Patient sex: F
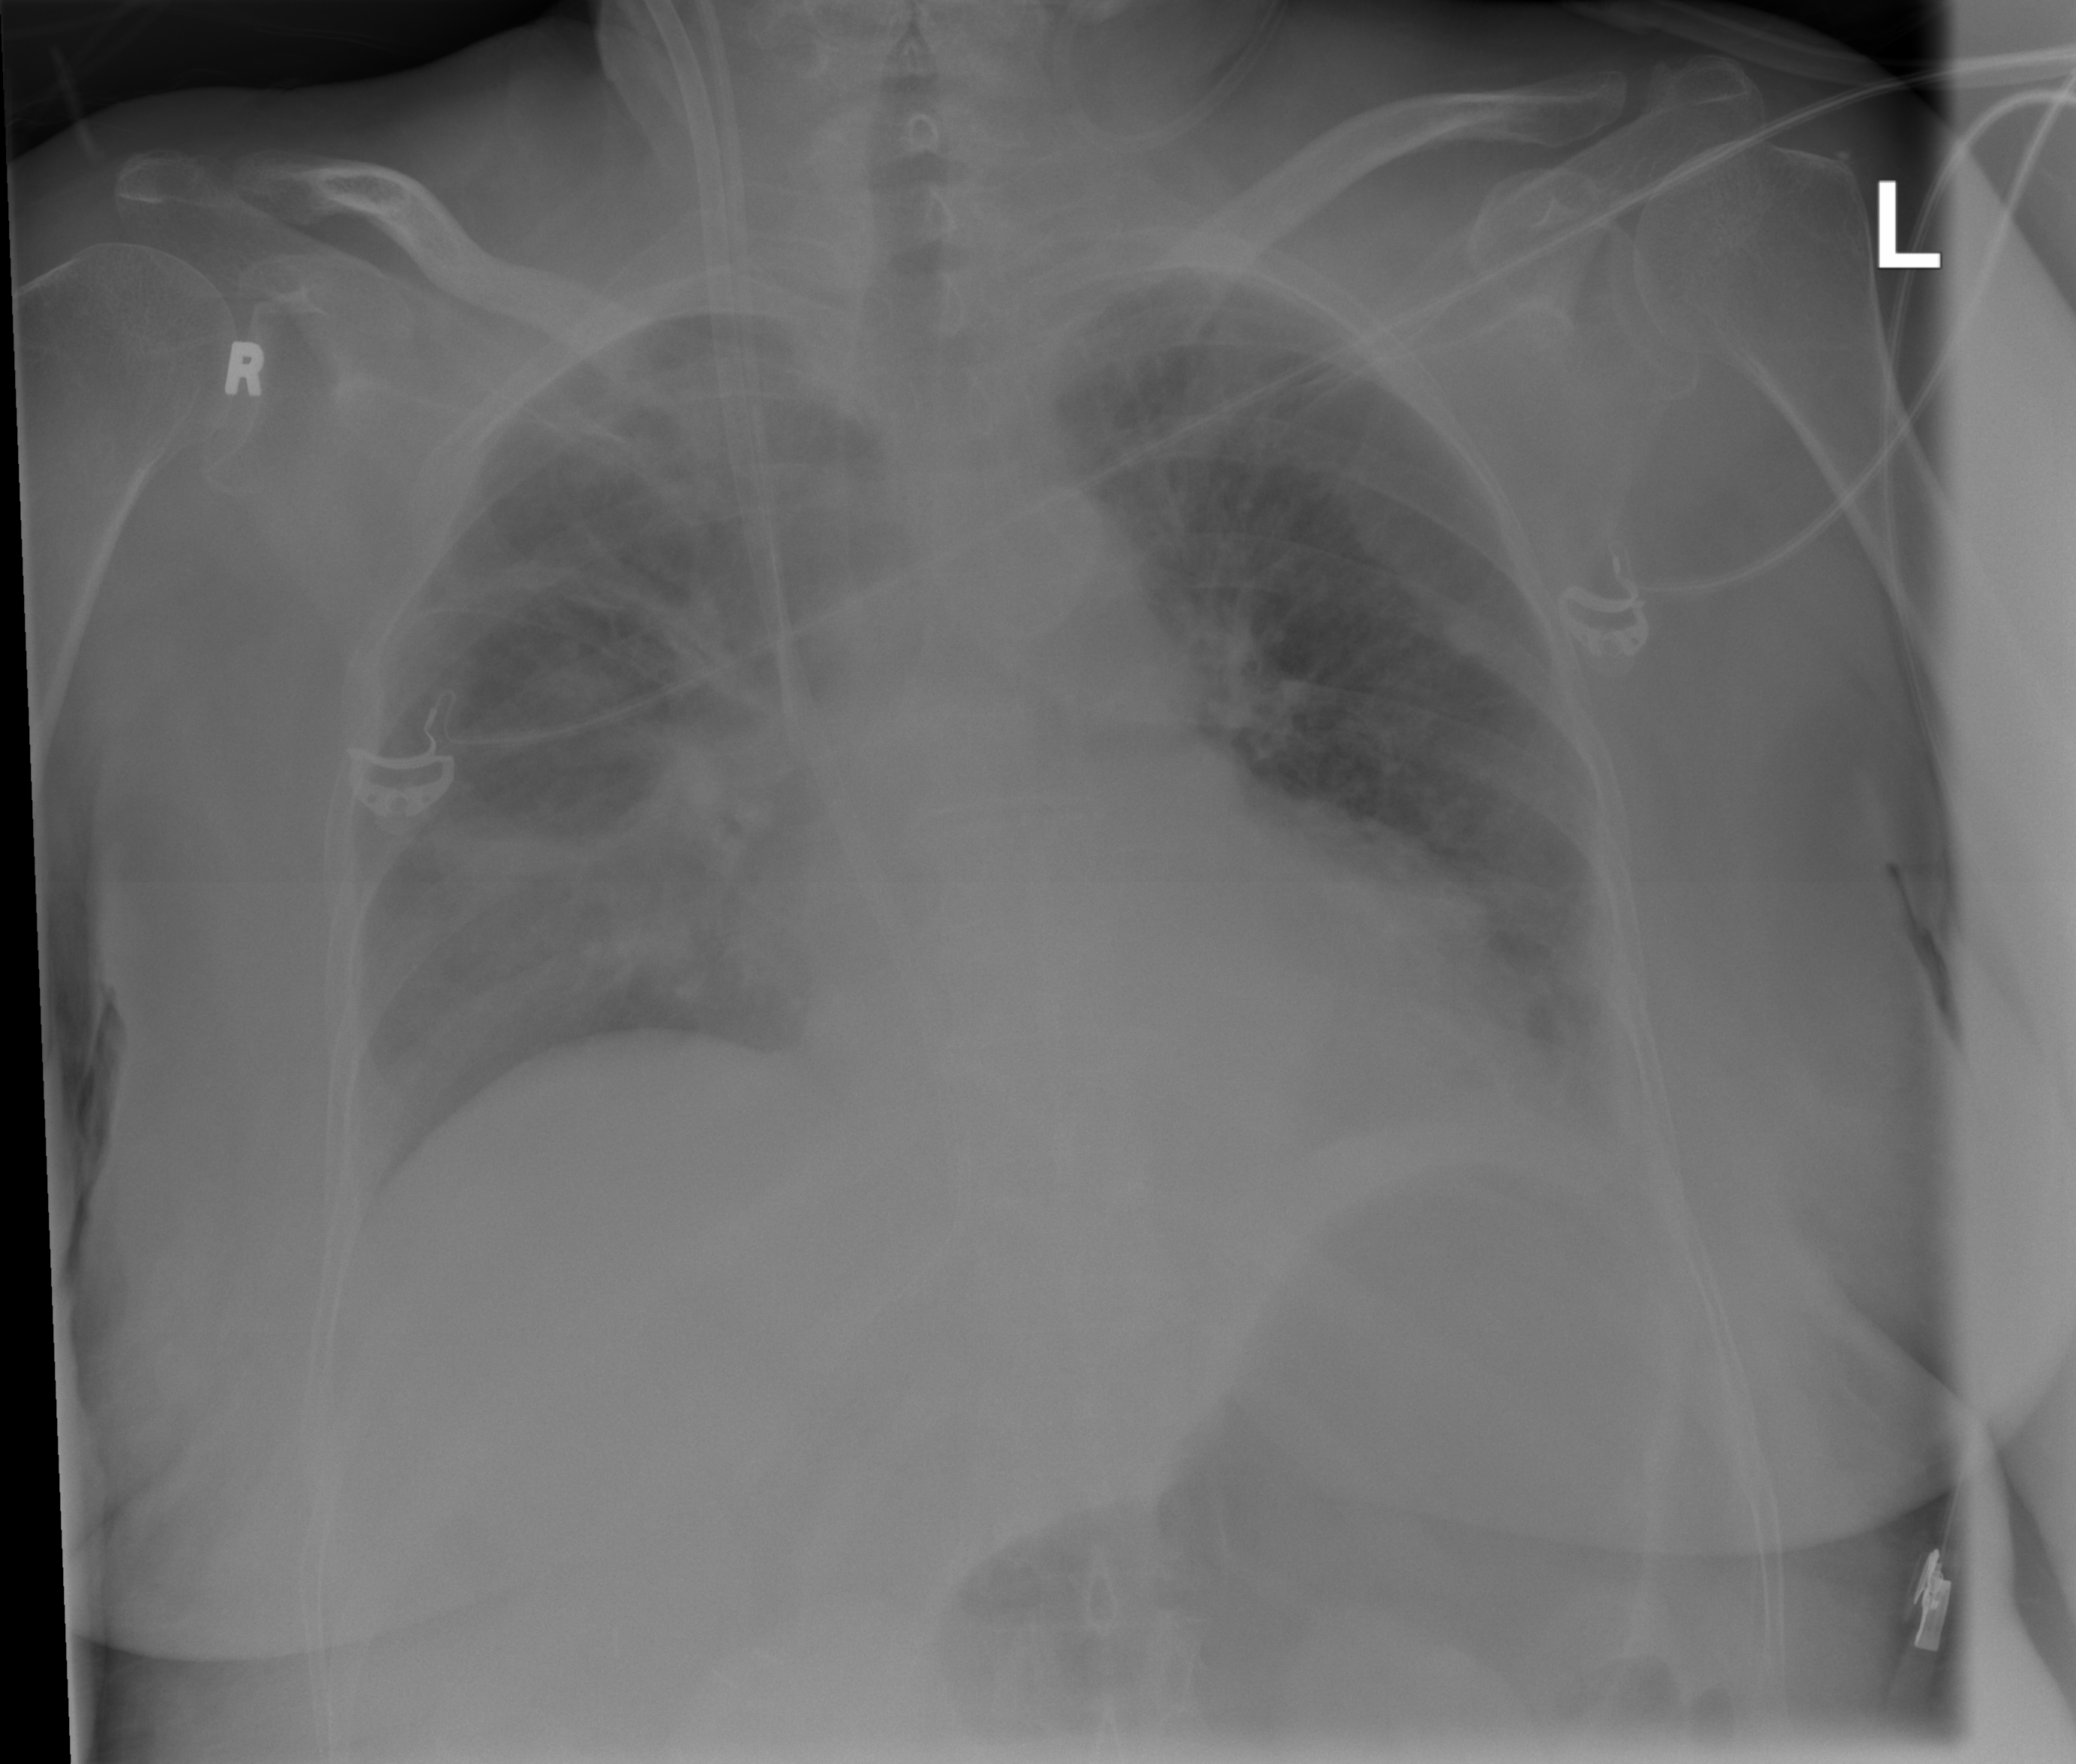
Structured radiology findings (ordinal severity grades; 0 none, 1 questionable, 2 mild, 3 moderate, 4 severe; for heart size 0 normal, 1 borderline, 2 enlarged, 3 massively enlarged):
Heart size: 2
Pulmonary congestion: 0
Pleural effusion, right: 0
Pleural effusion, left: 2
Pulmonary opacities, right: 0
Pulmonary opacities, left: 0
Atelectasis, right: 2
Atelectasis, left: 0